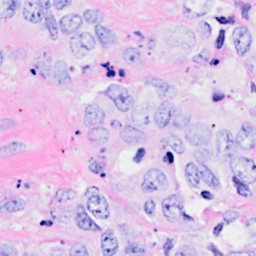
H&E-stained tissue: Breast